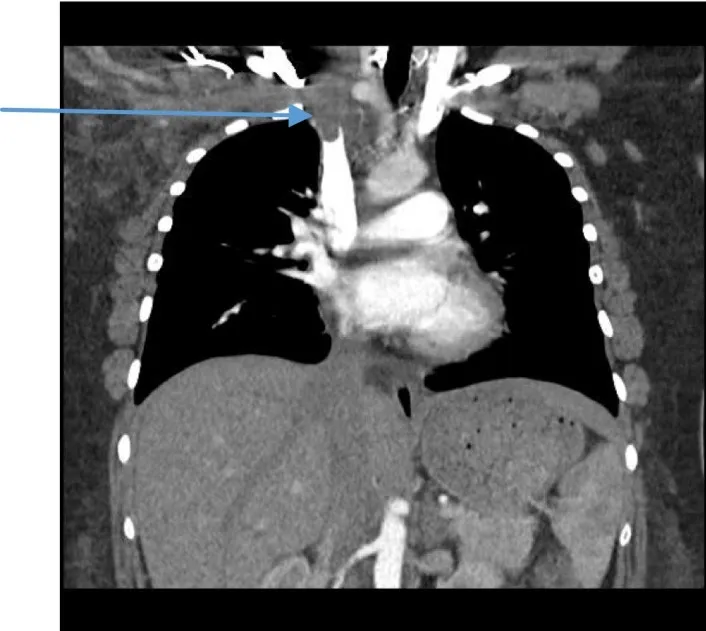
Thrombi extending into the superior vena cava (arrow).
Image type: radiology (ct)